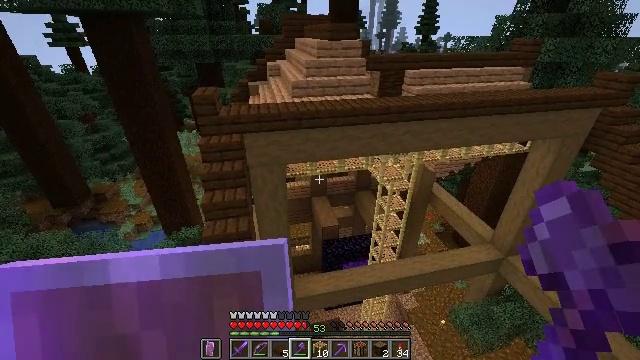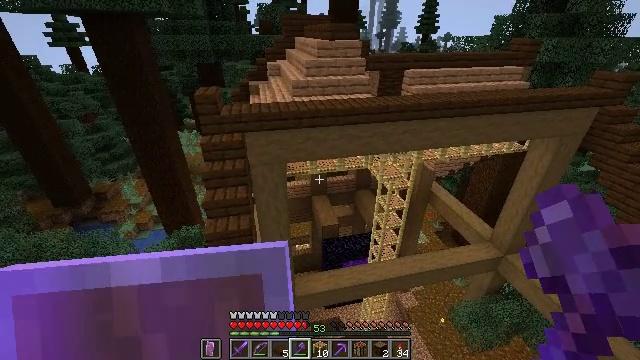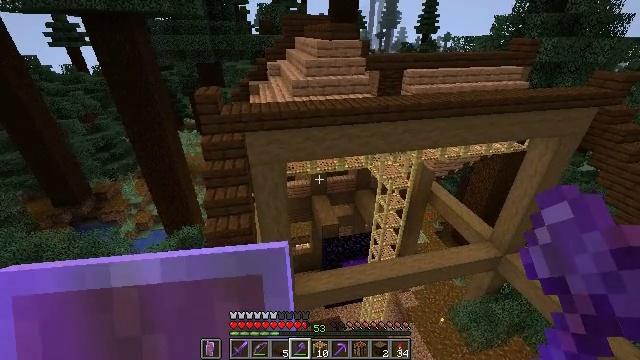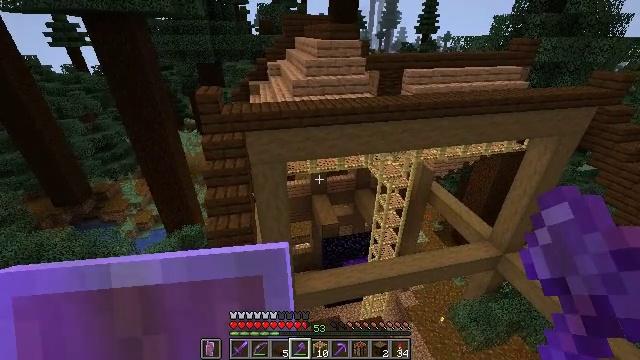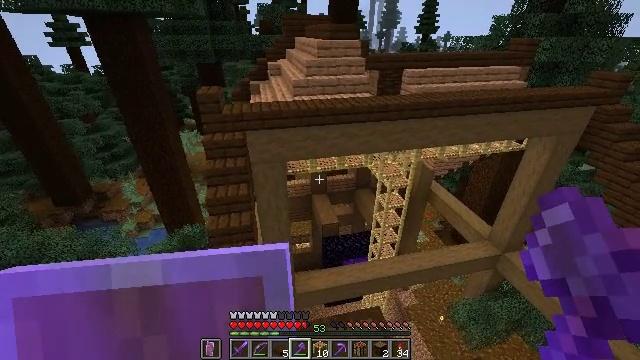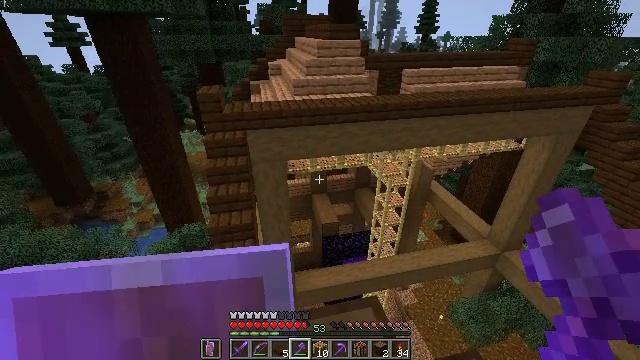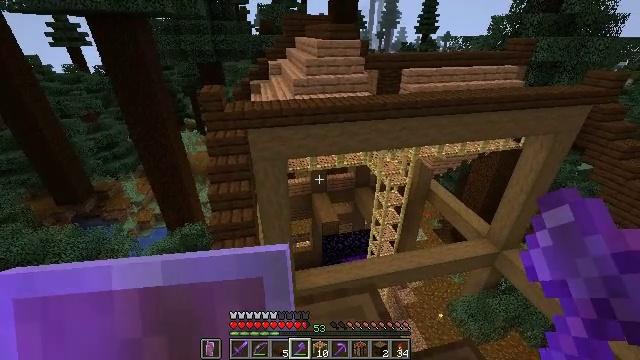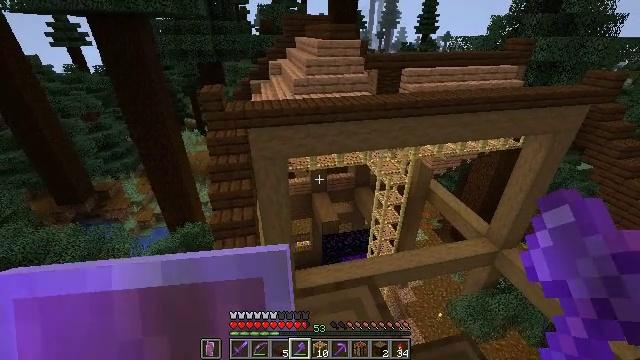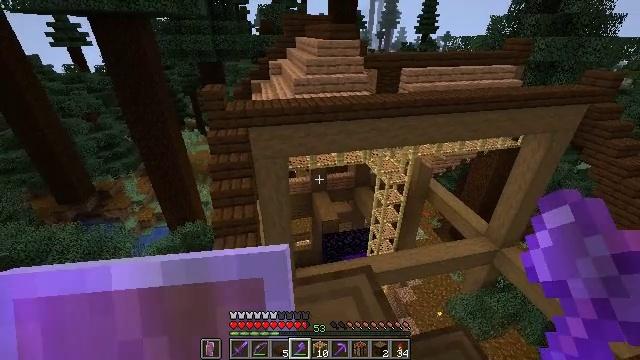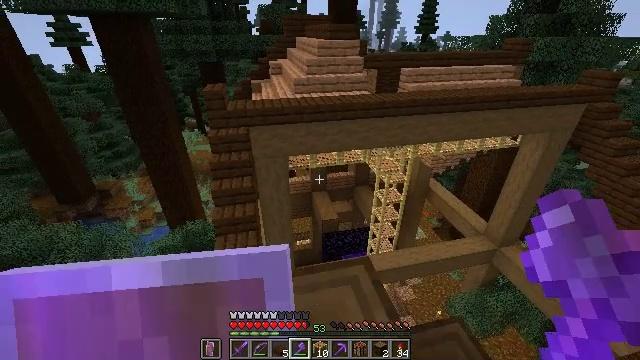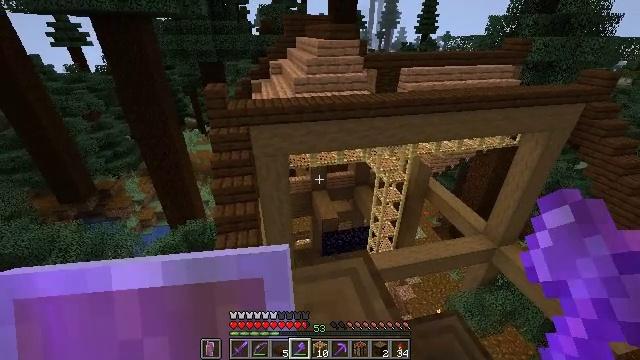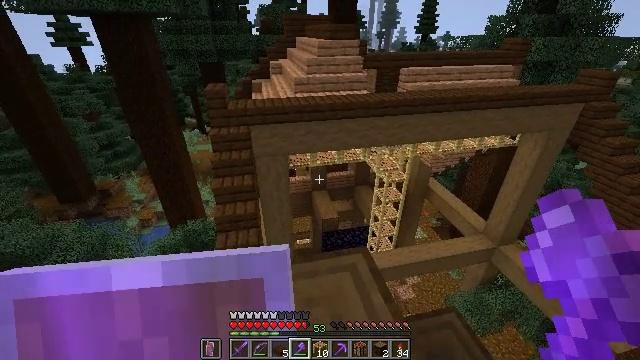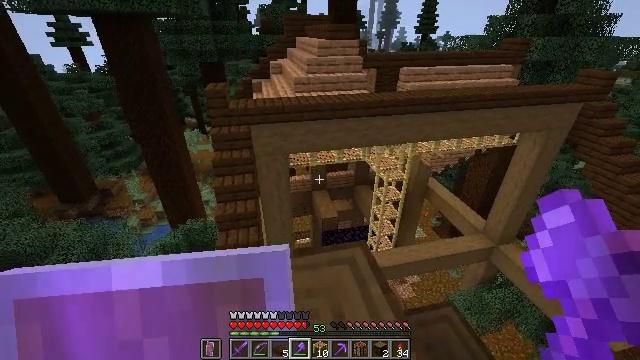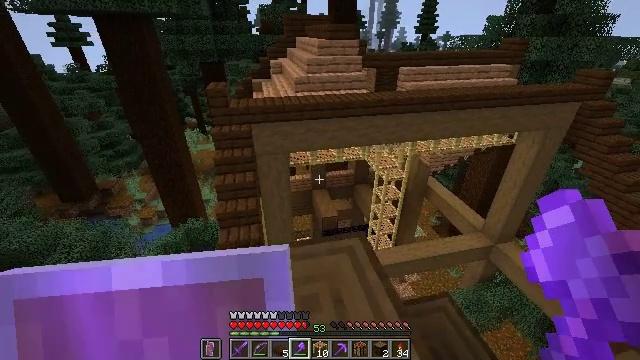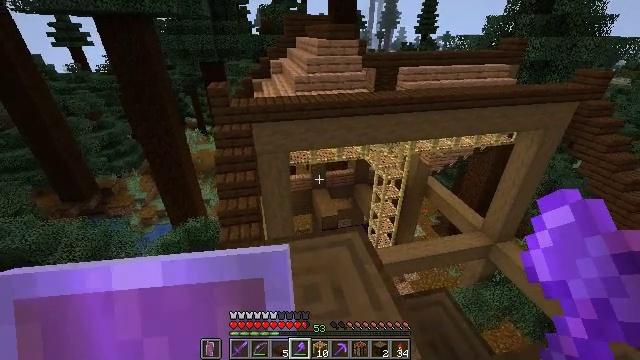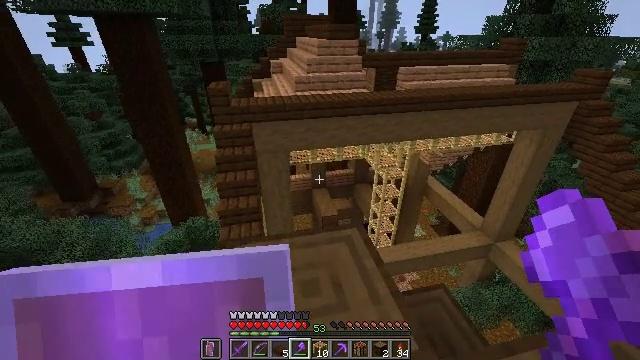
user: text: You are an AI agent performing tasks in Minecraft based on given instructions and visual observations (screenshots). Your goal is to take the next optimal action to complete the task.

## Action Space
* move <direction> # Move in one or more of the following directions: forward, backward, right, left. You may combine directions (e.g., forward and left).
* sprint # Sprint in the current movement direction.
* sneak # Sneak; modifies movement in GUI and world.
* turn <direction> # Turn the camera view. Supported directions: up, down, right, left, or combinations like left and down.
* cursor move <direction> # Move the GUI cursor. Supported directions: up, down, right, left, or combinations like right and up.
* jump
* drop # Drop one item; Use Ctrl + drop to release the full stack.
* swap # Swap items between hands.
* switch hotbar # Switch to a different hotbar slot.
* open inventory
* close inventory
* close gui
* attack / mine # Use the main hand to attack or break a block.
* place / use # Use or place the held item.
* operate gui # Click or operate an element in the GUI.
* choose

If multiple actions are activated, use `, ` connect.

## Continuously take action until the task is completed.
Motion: motion action
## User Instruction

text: Break the spruce log from the tree.
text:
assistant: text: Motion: move back, sneak
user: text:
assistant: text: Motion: move back, sneak
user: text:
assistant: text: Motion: move back, sneak
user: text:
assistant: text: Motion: move back, sneak
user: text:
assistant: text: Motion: move back, sneak
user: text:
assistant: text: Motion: move back, sneak
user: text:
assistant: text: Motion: move back, sneak
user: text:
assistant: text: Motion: move back, sneak
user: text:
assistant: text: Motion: move back, sneak
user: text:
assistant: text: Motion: move back, sneak
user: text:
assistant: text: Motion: move back, sneak
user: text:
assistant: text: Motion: move back, sneak
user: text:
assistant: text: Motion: move back, sneak
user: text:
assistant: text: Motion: move back, sneak
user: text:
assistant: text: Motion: sneak
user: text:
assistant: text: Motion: sneak
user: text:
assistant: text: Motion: sneak
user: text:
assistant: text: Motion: sneak
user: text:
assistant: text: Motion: sneak, turn left and down
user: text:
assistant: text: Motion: sneak, turn left and down
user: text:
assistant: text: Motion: sneak, turn left and down
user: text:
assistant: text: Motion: sneak, turn left and down
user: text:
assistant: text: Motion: sneak
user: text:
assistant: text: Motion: sneak
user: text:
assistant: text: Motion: sneak
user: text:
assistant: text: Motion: sneak
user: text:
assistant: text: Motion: sneak
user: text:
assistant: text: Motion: sneak
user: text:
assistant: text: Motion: sneak
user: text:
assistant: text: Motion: sneak, attack / mine